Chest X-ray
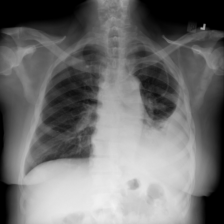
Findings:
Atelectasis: negative
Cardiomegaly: negative
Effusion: positive
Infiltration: negative
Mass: negative
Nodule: negative
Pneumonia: negative
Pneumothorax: negative
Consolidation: negative
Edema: negative
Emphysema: negative
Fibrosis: negative
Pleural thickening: negative
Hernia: negative